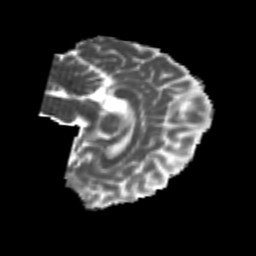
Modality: MD
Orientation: sagittal
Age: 25
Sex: female
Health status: healthy
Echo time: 0.074 s